RGB frame:
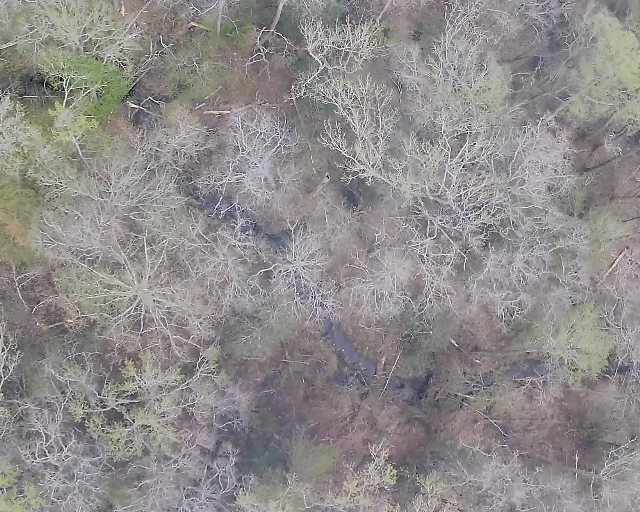
Thermal frame:
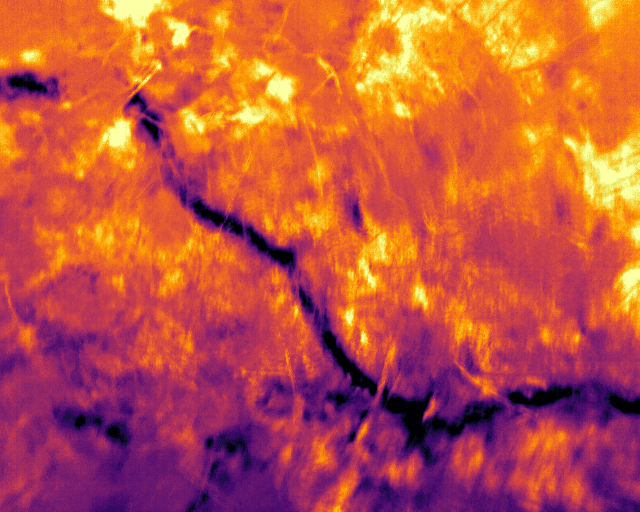
Captured: 2026-02-26 03:10:28
Pixels at or above 80 °C: 0 (fraction of frame: 0)